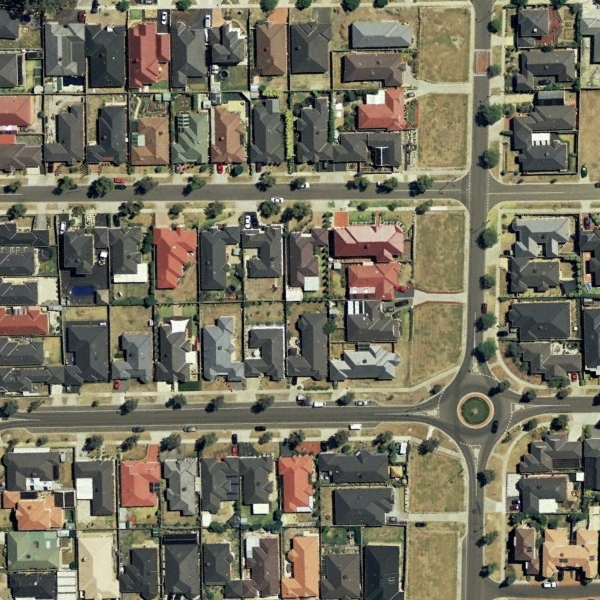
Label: DenseResidential